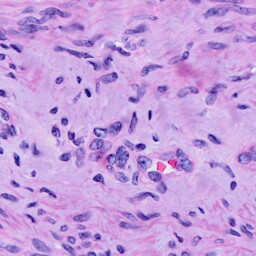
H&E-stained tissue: Cervix